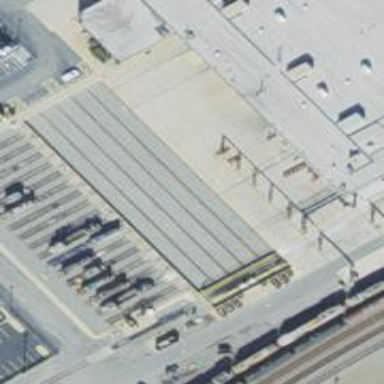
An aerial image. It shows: Railway yard.